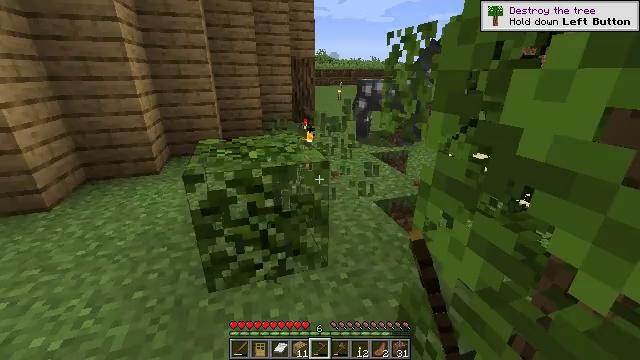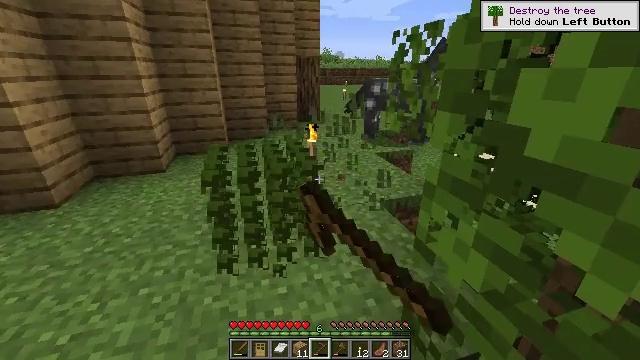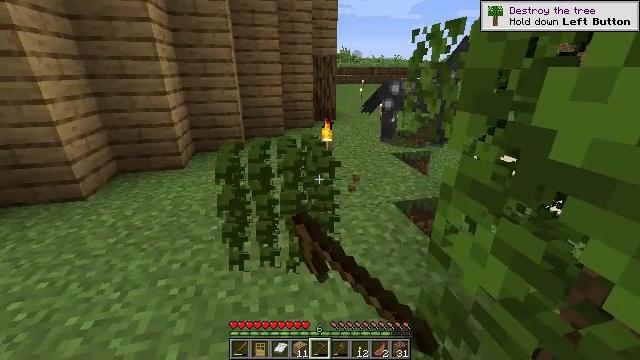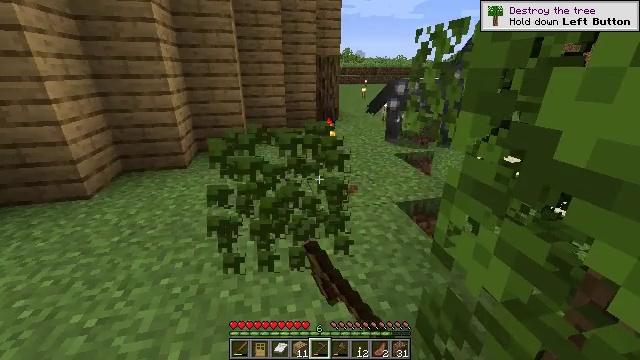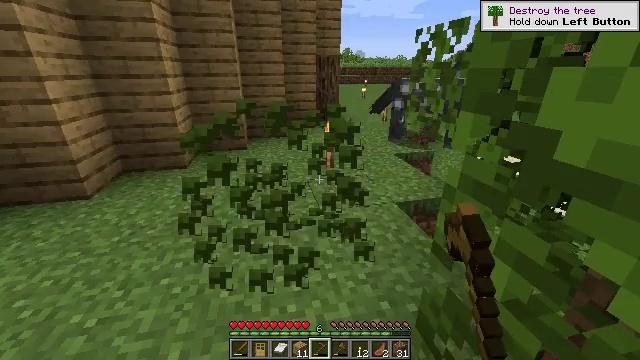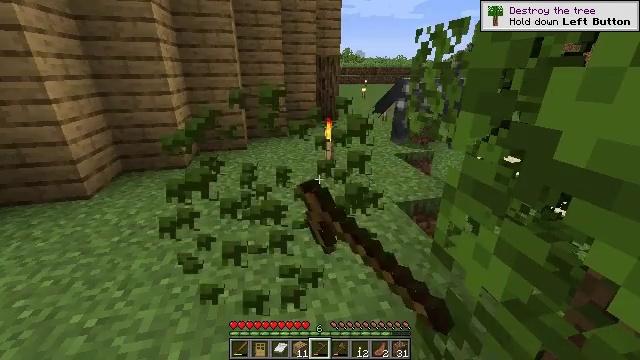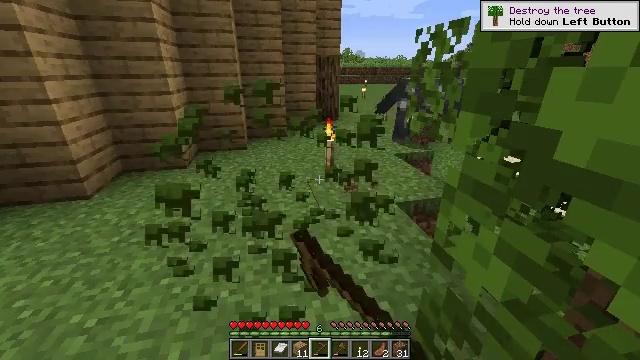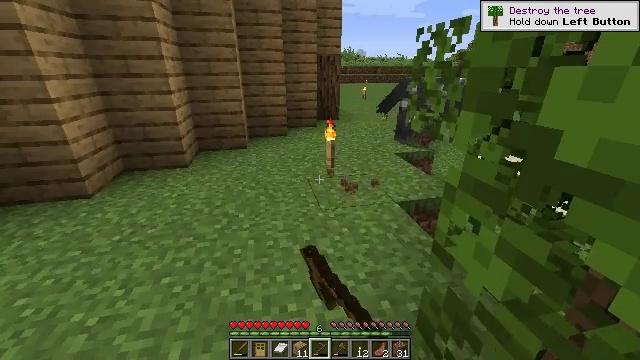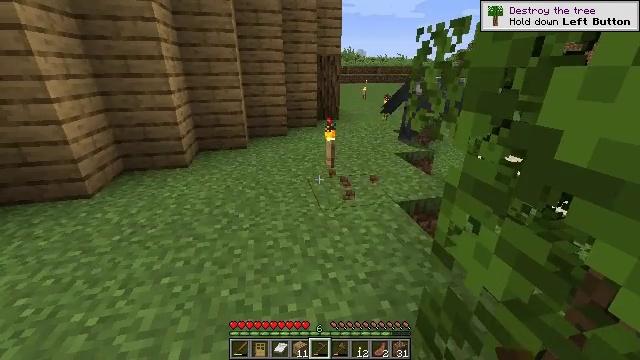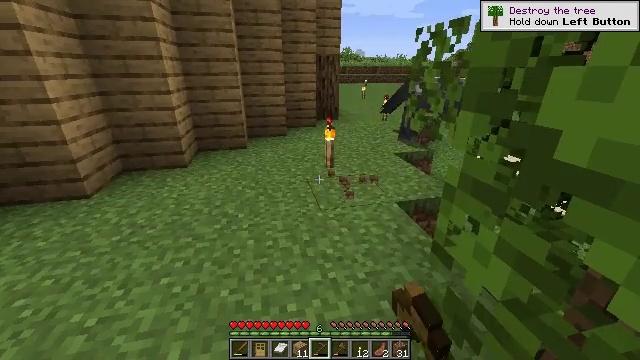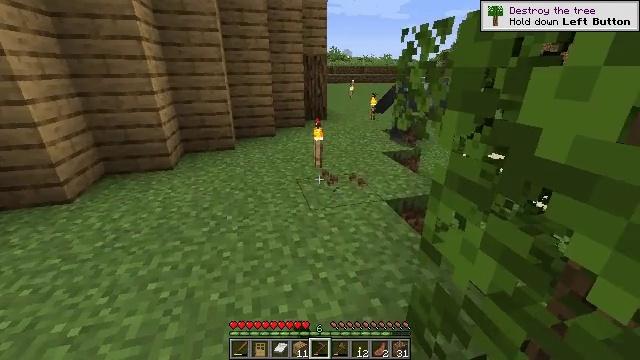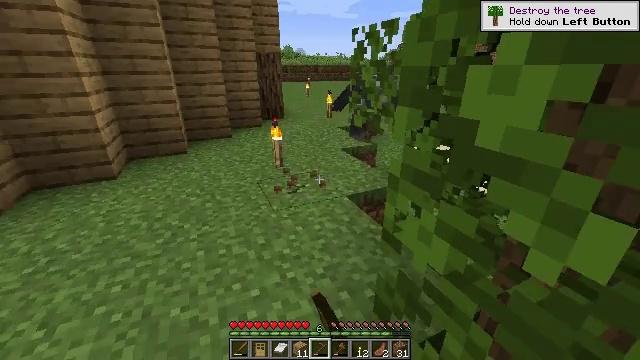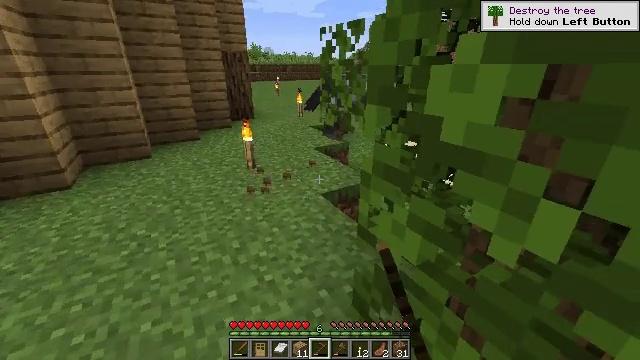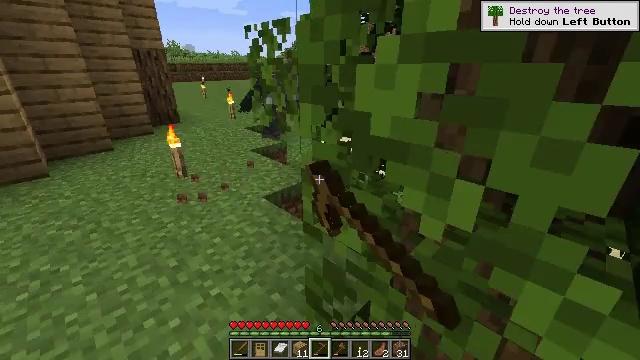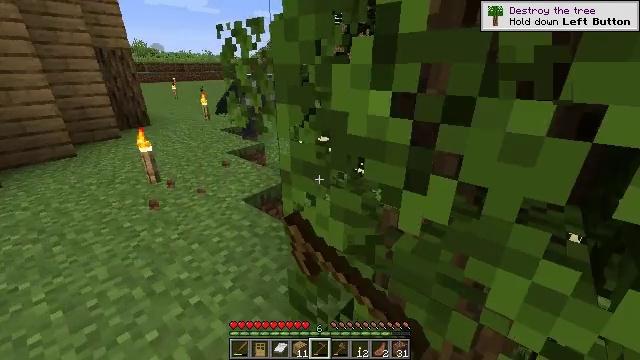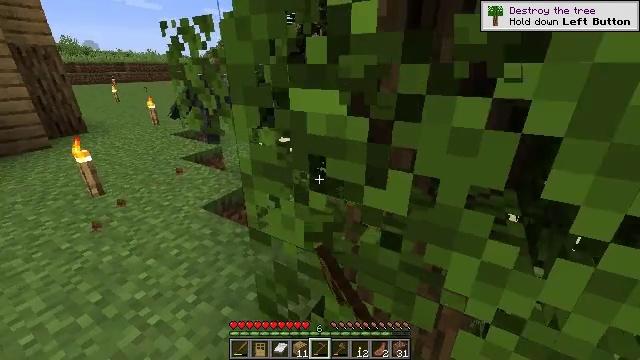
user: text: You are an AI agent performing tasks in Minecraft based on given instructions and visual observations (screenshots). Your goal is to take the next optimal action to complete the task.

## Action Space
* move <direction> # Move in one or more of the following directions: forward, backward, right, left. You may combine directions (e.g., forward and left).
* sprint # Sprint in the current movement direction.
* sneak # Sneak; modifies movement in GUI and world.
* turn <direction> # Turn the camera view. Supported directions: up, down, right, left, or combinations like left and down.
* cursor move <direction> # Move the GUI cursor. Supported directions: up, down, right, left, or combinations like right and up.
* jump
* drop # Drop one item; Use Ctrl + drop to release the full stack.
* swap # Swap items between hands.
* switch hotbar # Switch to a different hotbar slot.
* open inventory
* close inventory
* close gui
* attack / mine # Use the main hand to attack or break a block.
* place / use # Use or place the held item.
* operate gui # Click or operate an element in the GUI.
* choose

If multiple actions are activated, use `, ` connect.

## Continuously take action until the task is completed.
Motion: motion action
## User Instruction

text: Break oak leaves from the trees.
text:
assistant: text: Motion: turn left, attack / mine
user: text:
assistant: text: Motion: turn left, attack / mine
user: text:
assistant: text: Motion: attack / mine
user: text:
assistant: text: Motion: attack / mine
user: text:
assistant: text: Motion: attack / mine
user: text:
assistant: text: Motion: attack / mine
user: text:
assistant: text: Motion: attack / mine
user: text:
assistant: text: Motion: attack / mine
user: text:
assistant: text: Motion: attack / mine
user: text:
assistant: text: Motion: turn right, attack / mine
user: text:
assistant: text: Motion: turn right, attack / mine
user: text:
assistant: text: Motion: turn right, attack / mine
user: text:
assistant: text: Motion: turn right, attack / mine
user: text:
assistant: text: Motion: turn right, attack / mine
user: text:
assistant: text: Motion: turn right, attack / mine
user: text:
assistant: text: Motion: turn right, attack / mine
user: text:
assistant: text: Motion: attack / mine
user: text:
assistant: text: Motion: attack / mine
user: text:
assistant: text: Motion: attack / mine
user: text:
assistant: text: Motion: attack / mine
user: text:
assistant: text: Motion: attack / mine
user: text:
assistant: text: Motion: attack / mine
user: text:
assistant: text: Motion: attack / mine
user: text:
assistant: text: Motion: attack / mine
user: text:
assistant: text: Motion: turn right, attack / mine
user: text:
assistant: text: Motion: turn right, attack / mine
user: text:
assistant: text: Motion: turn right, attack / mine
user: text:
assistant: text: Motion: turn right, attack / mine
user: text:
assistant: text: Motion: turn right and down, attack / mine
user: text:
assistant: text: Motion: turn right and down, attack / mine